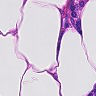
Metastatic tissue present: no